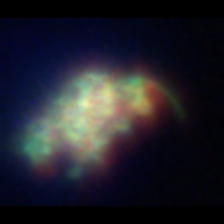
Taxon: Unknown_detritus
Group: Unknown